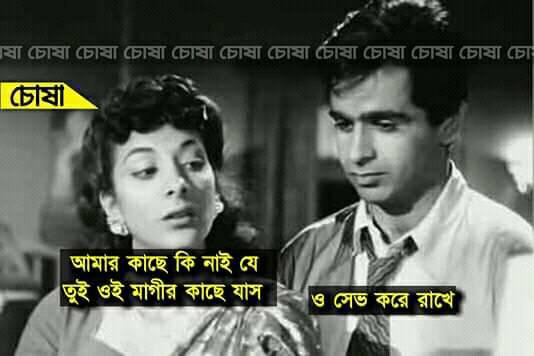
Caption: আমার কাছে কি নাই যে তুই ওঁই মাগীর কাছে যাস   ও সেভ করে রাখে
Label: hate